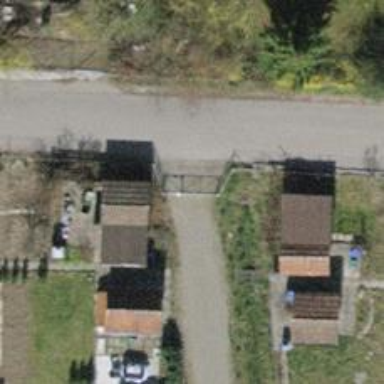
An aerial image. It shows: Gate.